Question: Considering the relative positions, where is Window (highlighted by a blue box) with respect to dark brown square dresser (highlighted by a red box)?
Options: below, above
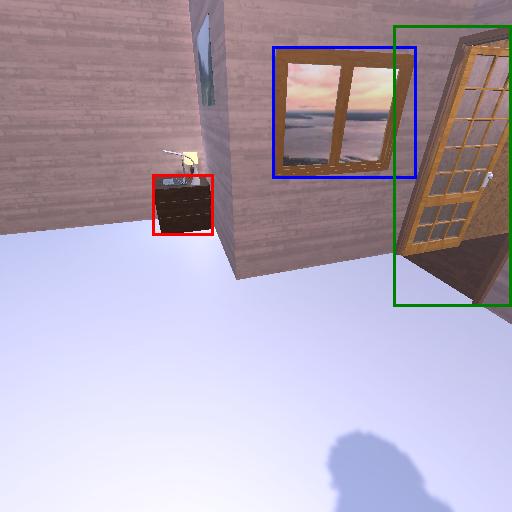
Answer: below